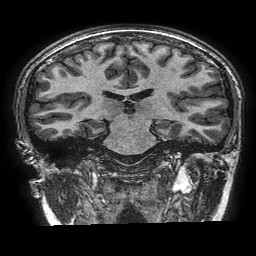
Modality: T1w
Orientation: sagittal
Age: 17
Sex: female
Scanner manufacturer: ge
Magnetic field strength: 3 T
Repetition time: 0.00766 s
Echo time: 0.003476 s